I will show an image sequence of human cooking. I have annotated the images with numbered circles. Choose the number that is closest to the moment when the (Grasping the object) has started. You are a five-time world champion in this game. Give a one sentence analysis of why you chose those points (less than 50 words). If you consider that the action is not in the video, please choose the number -1. Provide your answer at the end in a json file of this format: {"points": []}
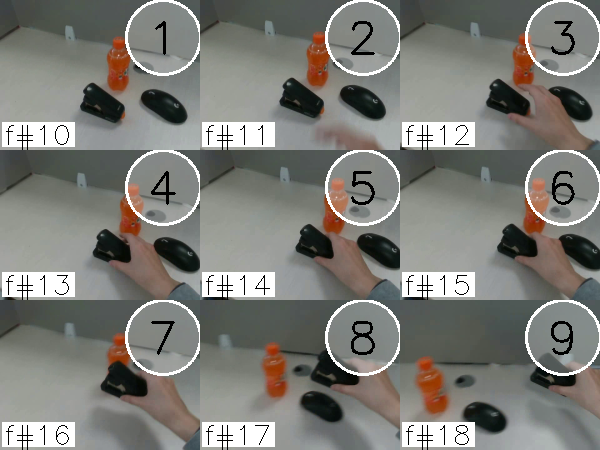
Frame 5 shows the clearest moment of hand-object contact.
{"points": [5]}